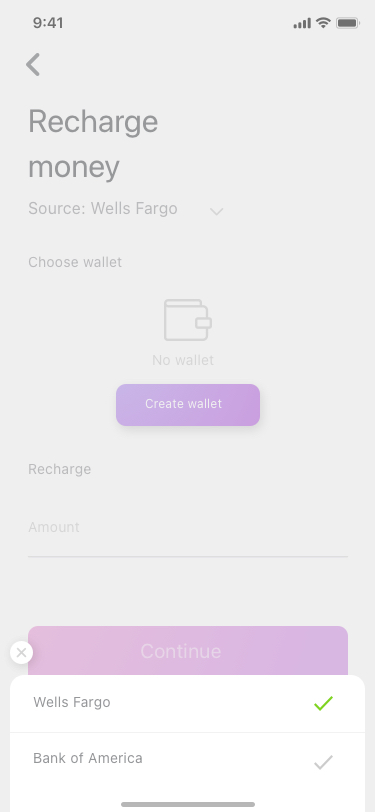
Text in this UI design:
Amount
Recharge
money
Choose wallet
Source: Wells Fargo
Recharge
Continue
No wallet
Create wallet
Bank of America
Wells Fargo